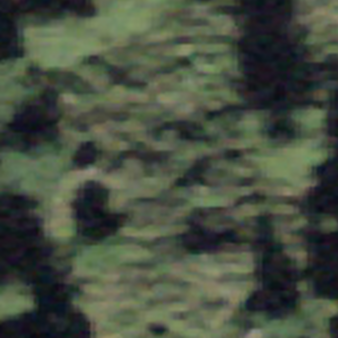
Label: other